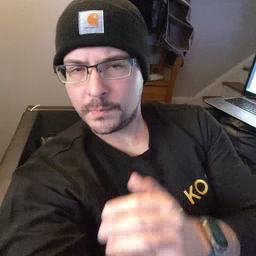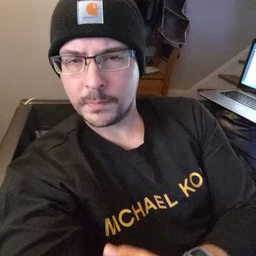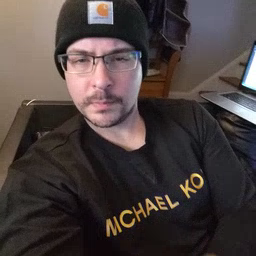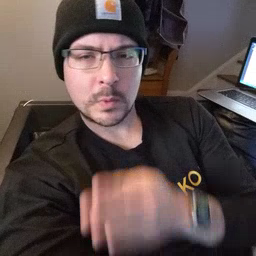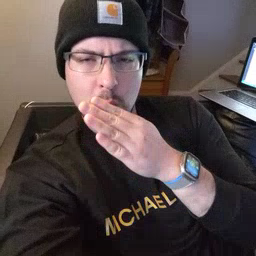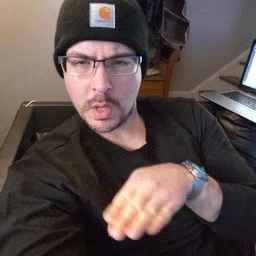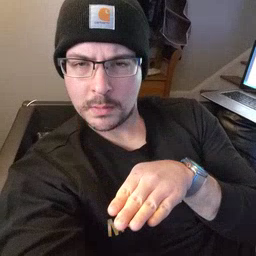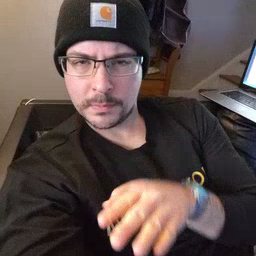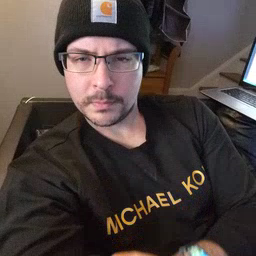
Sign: quiet